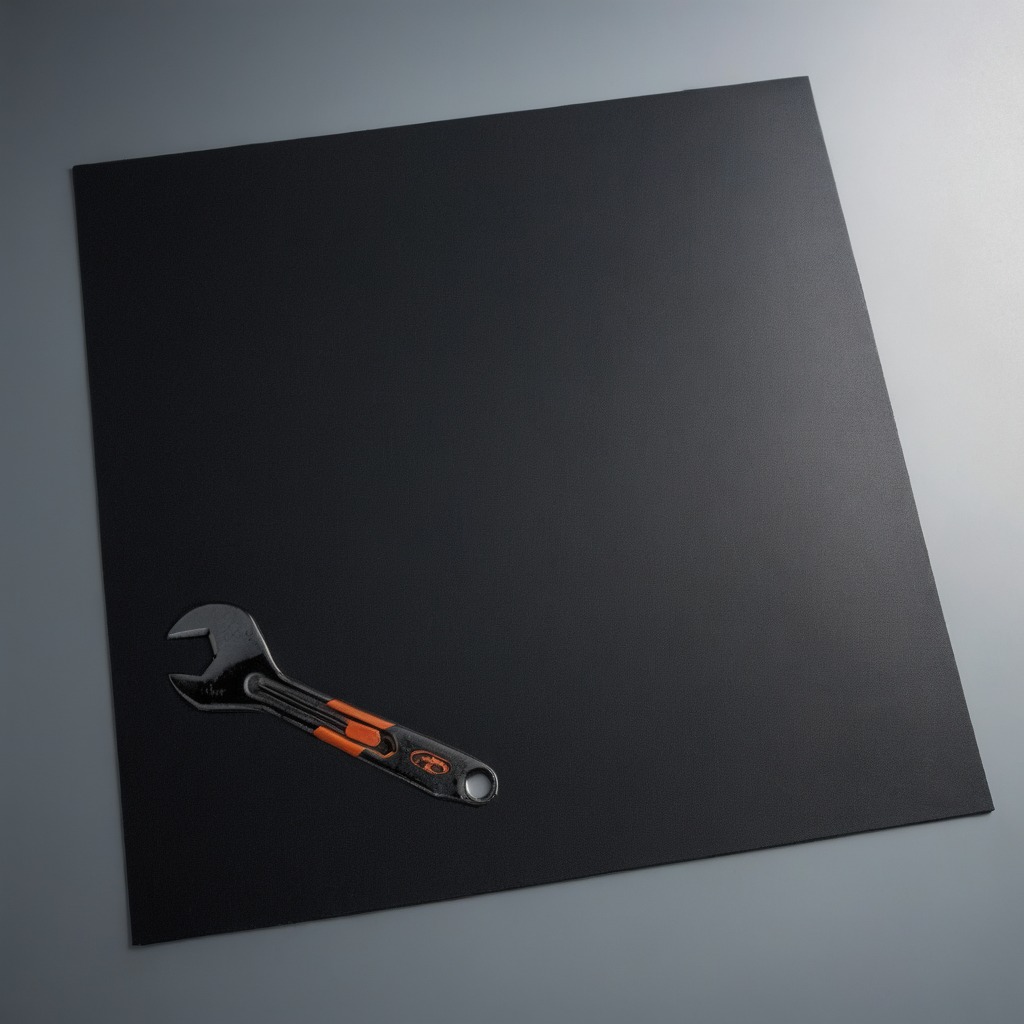
An wrench is lying on the clean granite tabletop inside a workshop under bright overhead lighting crisp shadows high clarity worn but beneath the mat.